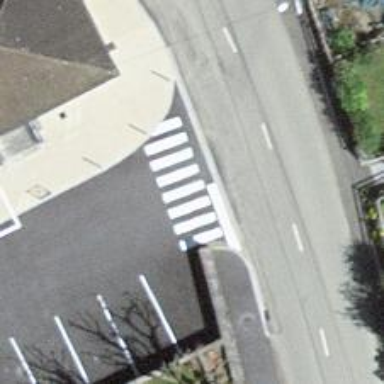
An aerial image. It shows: Uncontrolled zebra crossing on the road.